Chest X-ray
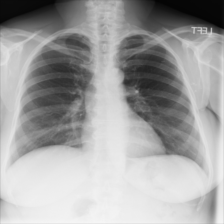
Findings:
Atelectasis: negative
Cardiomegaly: negative
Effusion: negative
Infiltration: negative
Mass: negative
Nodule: negative
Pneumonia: negative
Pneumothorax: negative
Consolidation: negative
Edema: negative
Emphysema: negative
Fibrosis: negative
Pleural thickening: negative
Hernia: negative